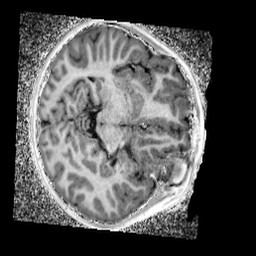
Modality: UNIT1_denoised
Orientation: axial
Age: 10
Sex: male
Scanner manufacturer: siemens
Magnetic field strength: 3 T
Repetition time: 4 s
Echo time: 0.00299 s